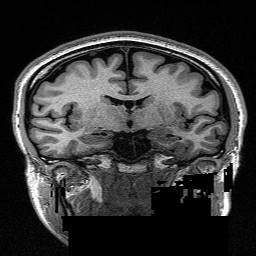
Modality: T1w
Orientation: sagittal
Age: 28
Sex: female